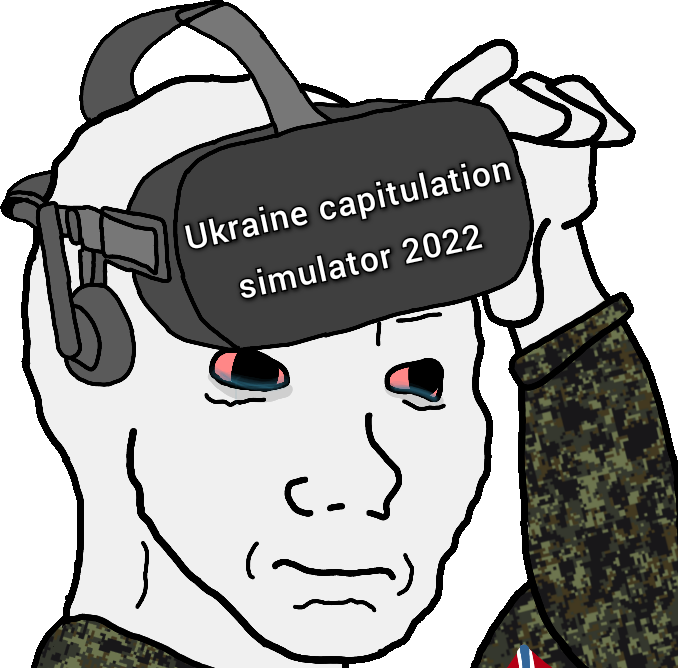
Label: 5_Crying_Wojak